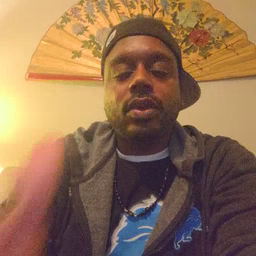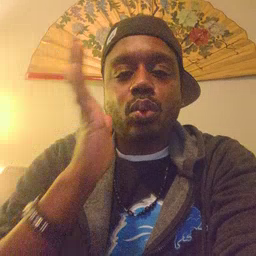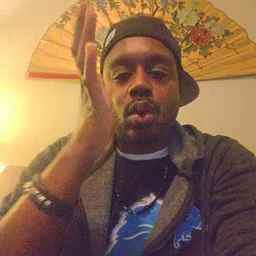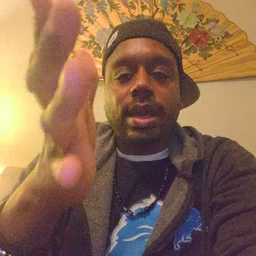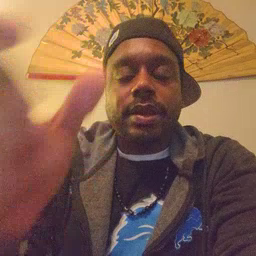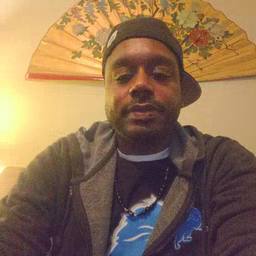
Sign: will